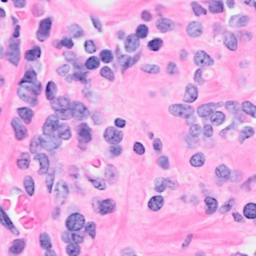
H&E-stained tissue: Breast